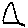
Label: triangle